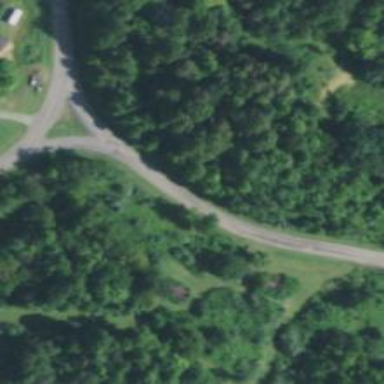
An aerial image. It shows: Tertiary road.